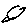
Label: bird